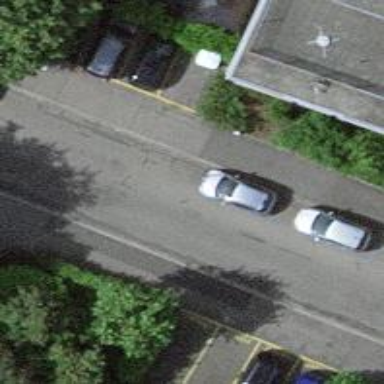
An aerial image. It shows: Residential road with asphalt surface. There are sidewalks on both sides. The parking lane on the left is perpendicular.